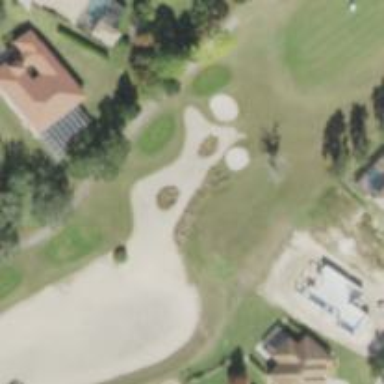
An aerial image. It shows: Golf bunker filled with natural sand.